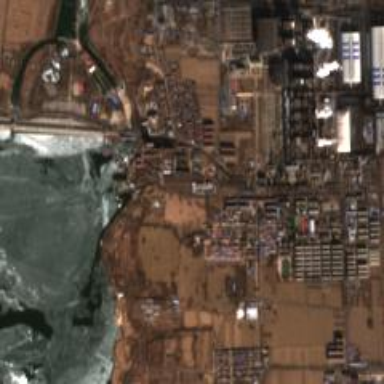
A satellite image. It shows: Industrial area with coal-powered plant.